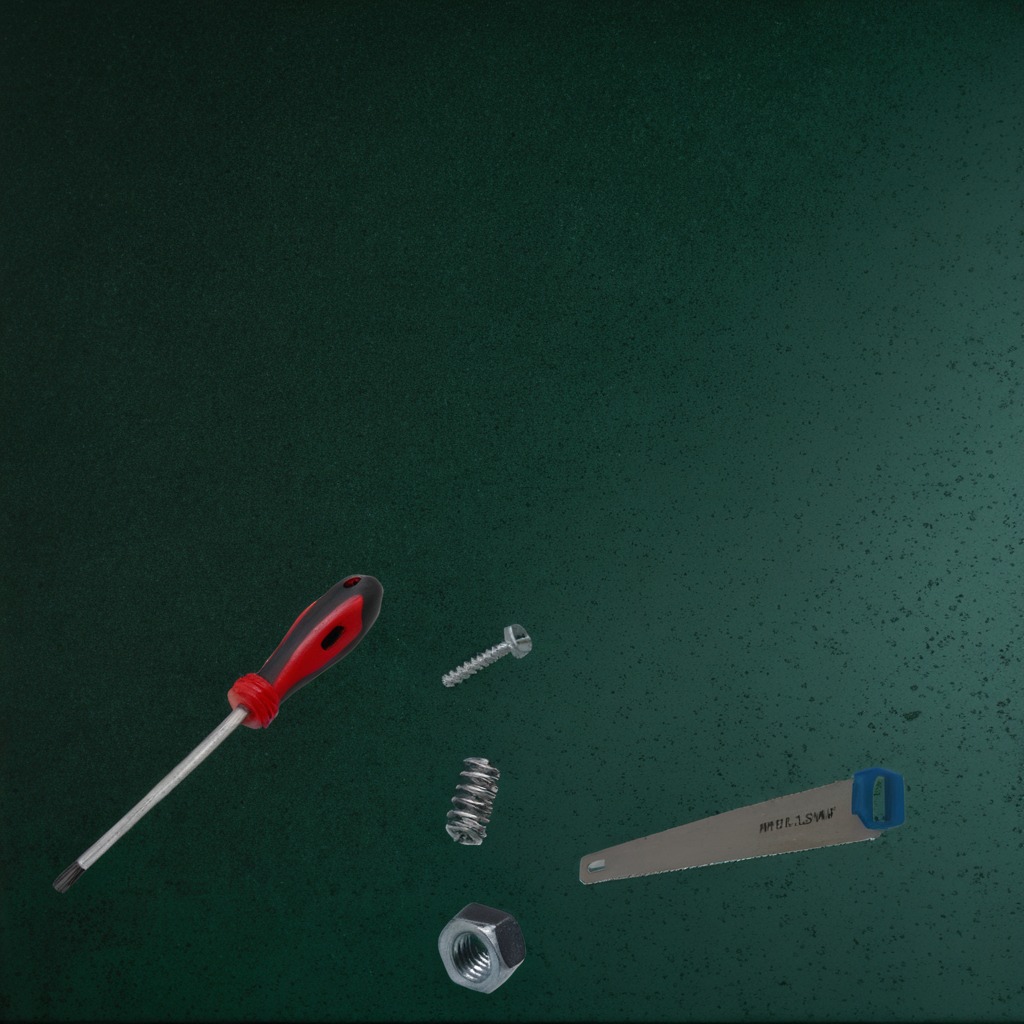
A metal machine screw, a coiled metal spring, a handheld metal saw, a screwdriver, and a metal nut are lying on a clean granite tabletop covered with a green rubber mat inside a workshop at night.